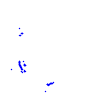
Particle: kaon